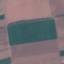
Land use / land cover class: AnnualCrop